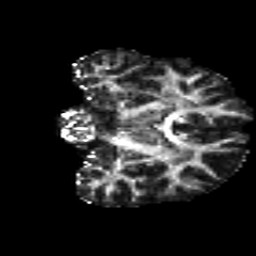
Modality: FA
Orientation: coronal
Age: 22
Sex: male
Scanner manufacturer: siemens
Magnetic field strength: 3 T
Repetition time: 8.8 s
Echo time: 0.085 s